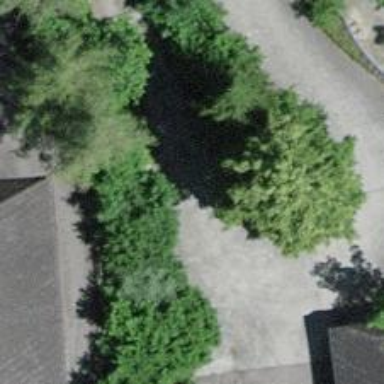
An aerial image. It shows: Driveway with excellent grade track.